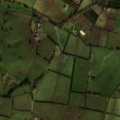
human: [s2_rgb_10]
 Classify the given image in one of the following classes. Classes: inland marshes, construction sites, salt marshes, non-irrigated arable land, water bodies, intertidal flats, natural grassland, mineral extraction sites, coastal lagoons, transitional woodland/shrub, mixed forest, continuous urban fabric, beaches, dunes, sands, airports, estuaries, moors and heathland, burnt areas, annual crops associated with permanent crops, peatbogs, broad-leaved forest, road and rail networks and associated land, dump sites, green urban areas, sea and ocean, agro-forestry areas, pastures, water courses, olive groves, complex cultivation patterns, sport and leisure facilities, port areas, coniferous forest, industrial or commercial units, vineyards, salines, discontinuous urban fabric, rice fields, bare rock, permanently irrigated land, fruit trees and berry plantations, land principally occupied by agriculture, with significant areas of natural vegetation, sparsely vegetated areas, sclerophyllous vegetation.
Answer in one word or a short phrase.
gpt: pastures